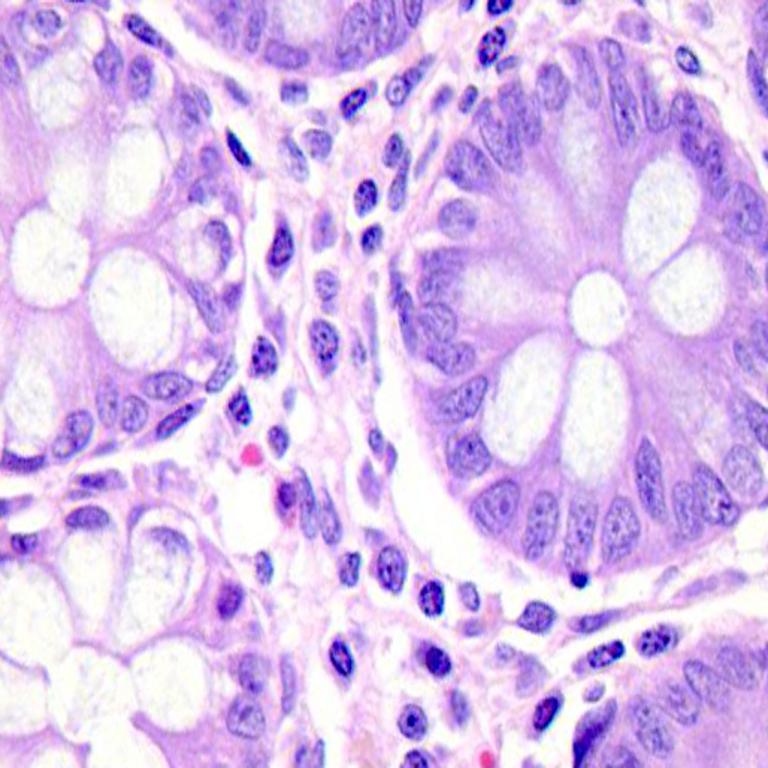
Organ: colon
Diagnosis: benign